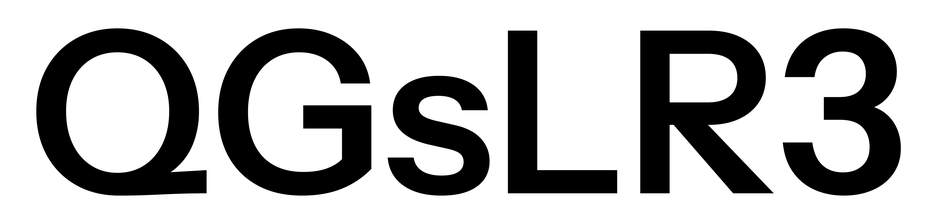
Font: InstrumentSans_SemiBold